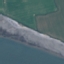
Land use / land cover class: River